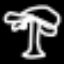
Label: palm tree